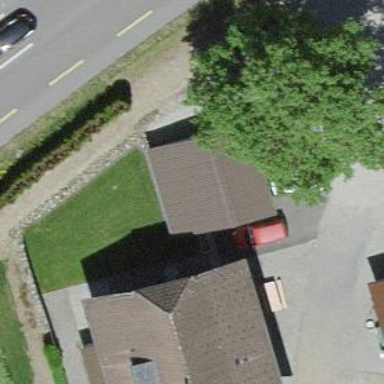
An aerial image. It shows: Garage building.